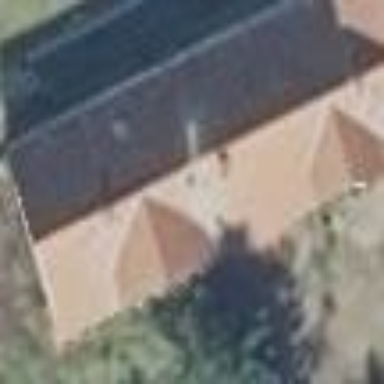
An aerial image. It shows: Simple and straightforward house.